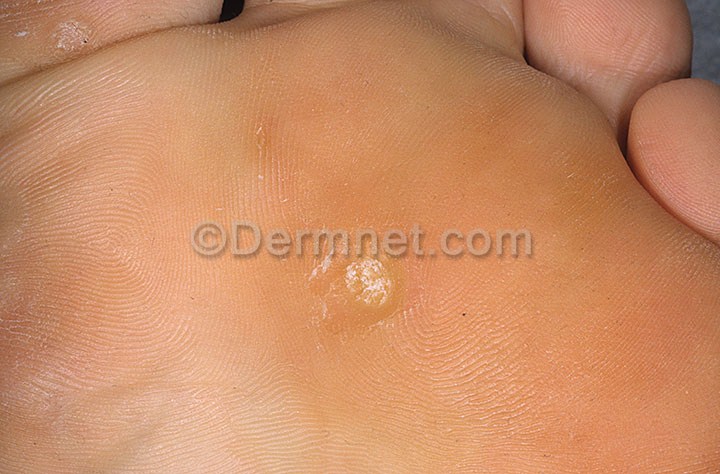
Disease: Warts Molluscum and other Viral Infections